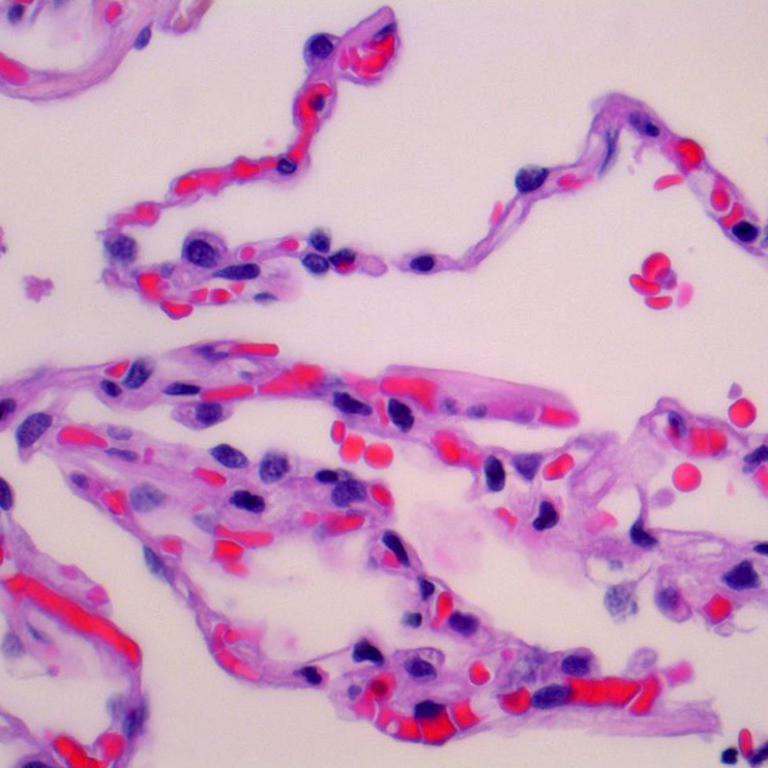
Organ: lung
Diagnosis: benign